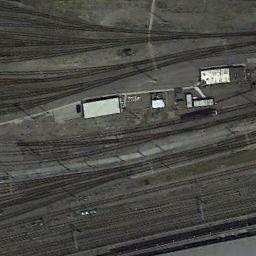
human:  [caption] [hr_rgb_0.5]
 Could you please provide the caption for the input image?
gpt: There are four railways in the picture  Three of them are parallel to each other .

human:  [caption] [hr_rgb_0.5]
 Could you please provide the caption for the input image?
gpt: The railway is on the bare land next to some houses .

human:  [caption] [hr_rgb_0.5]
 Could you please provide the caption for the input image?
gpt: These railways go through the clearing and some makeshift houses are on one side of the railways .

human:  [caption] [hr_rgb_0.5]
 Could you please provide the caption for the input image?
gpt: Several buildings are beside the railway .

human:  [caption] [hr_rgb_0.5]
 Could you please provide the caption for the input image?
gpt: There are several white building beside the railway .